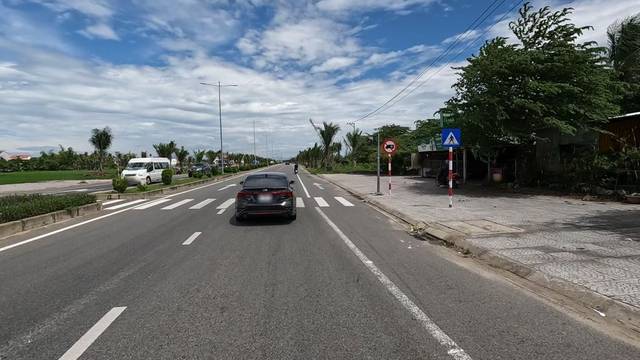
Region: Vietnam
Coordinates: 15.892, 108.36